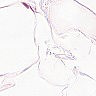
Metastatic tissue present: no